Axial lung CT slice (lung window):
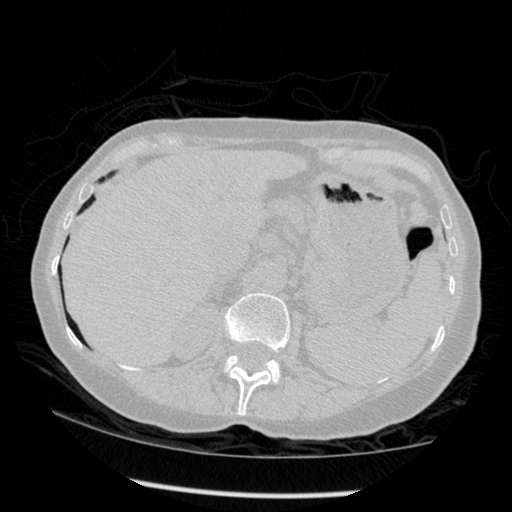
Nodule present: no